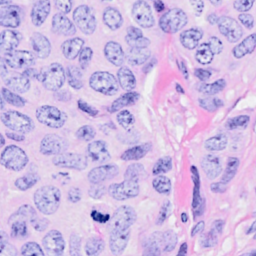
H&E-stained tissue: Breast